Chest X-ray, PA view. Patient: 49 years old, sex M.
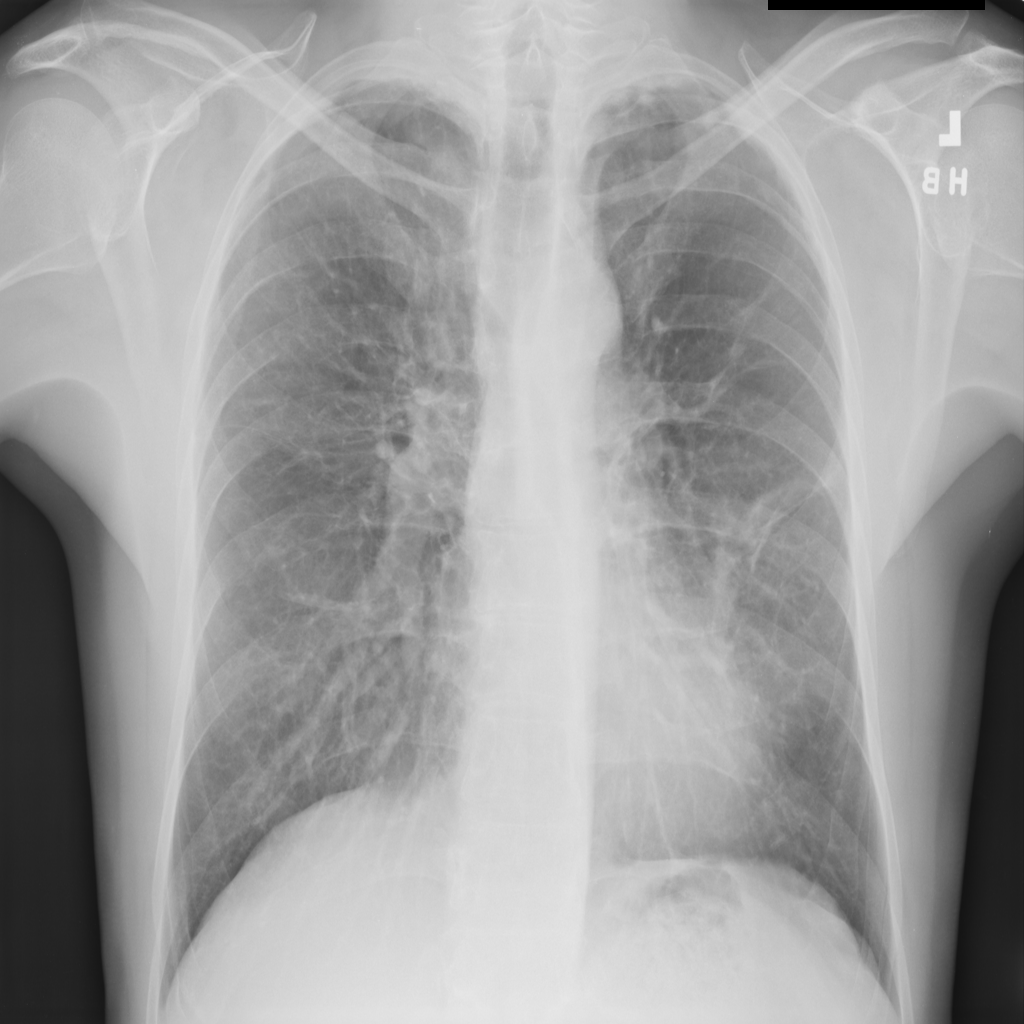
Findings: Pleural_Thickening